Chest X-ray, PA view. Patient: 22 years old, sex F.
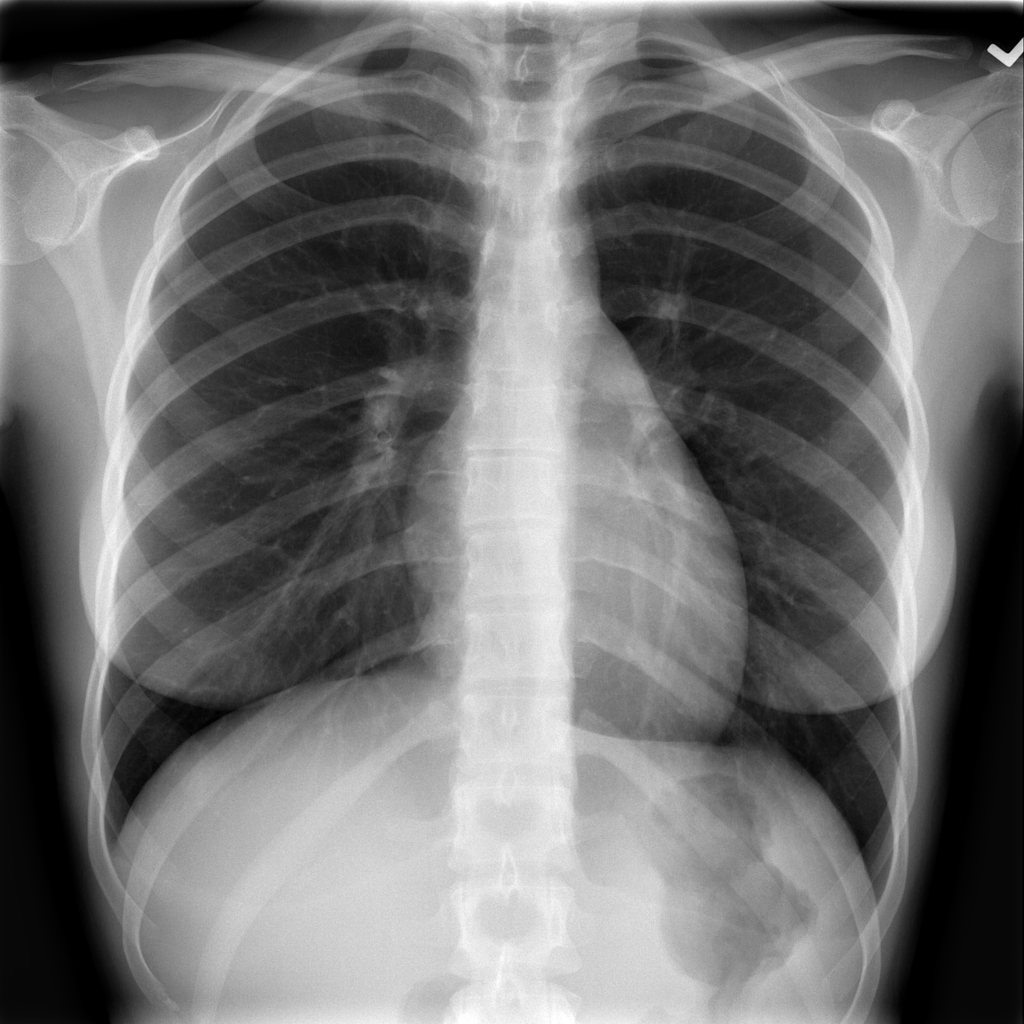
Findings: No Finding